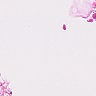
Metastatic tissue present: no